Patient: sex F, age 52
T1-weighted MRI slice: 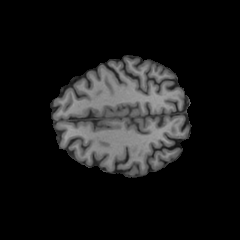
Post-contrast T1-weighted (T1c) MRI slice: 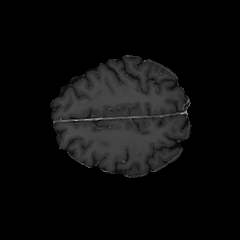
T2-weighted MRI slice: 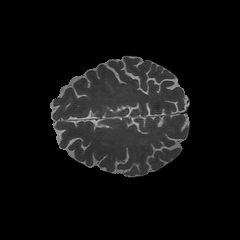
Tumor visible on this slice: no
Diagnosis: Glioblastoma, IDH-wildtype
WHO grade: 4